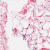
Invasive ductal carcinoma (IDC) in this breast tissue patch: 0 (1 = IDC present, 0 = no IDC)